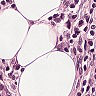
Metastatic tissue present: no